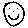
Label: smiley face